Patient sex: M
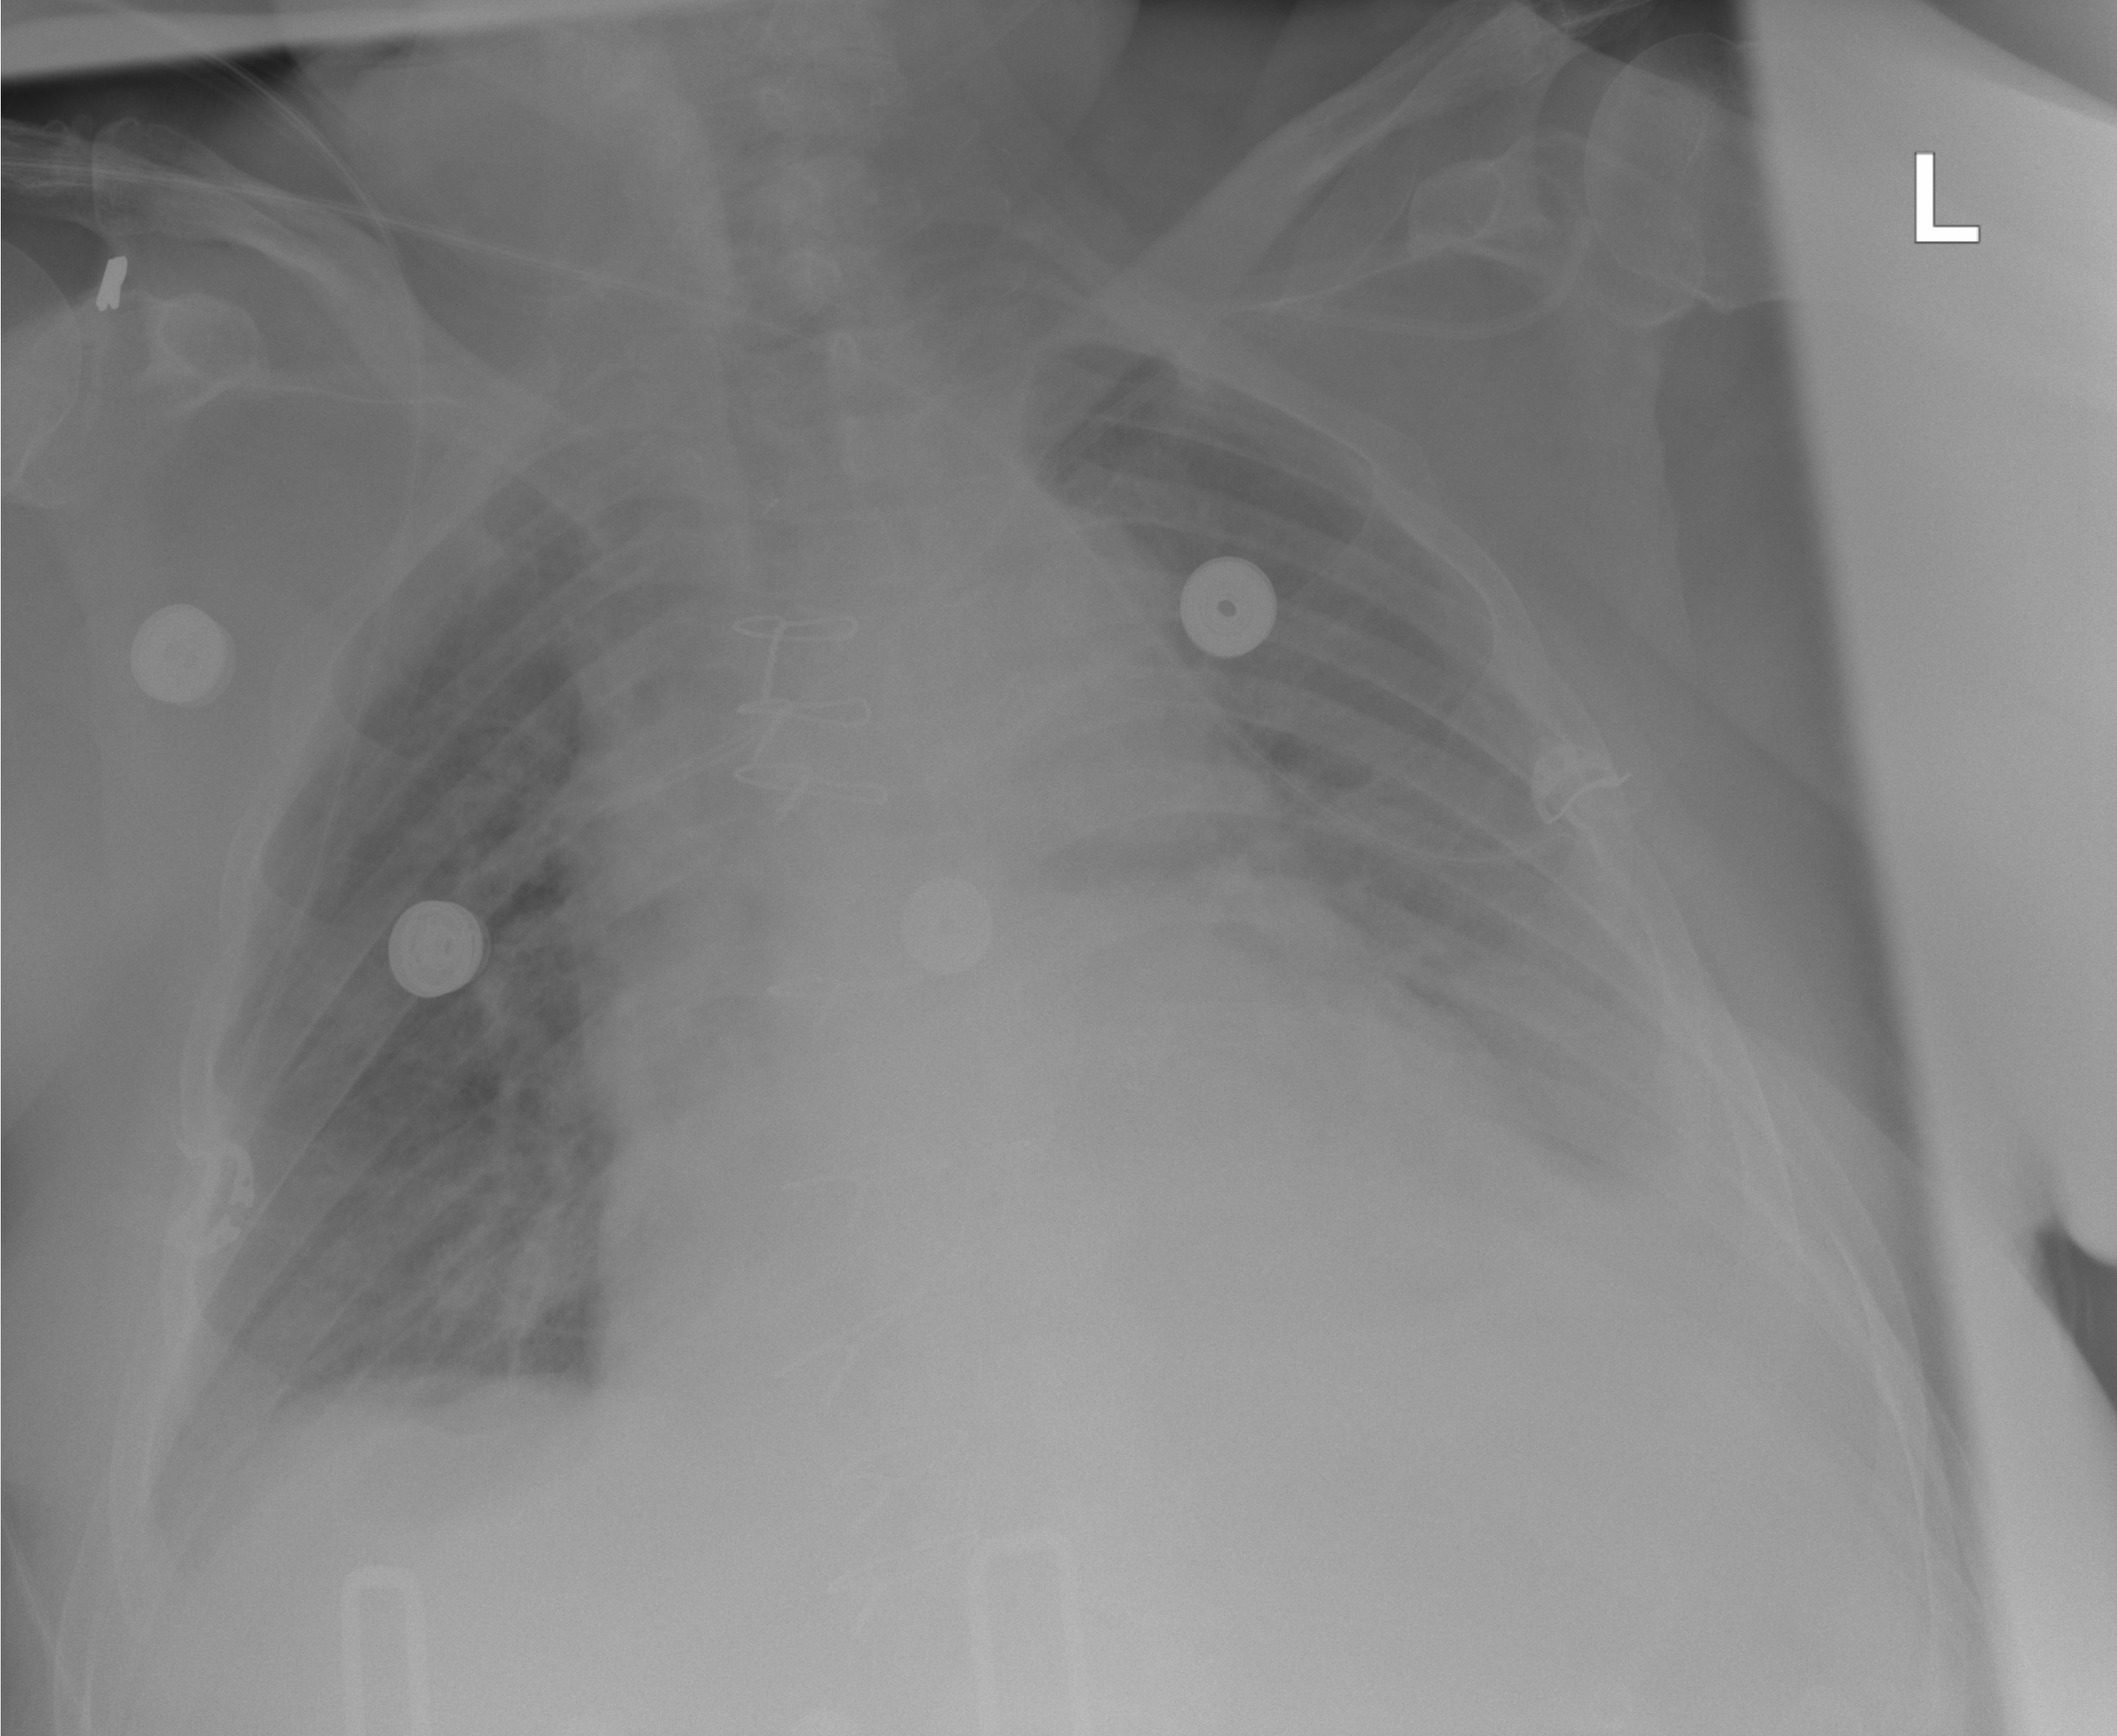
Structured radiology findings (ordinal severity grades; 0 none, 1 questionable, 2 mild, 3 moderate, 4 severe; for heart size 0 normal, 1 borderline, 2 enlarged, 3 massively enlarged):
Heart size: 2
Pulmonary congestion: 2
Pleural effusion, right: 2
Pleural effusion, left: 2
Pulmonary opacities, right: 2
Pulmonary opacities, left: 2
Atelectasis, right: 2
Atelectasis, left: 2